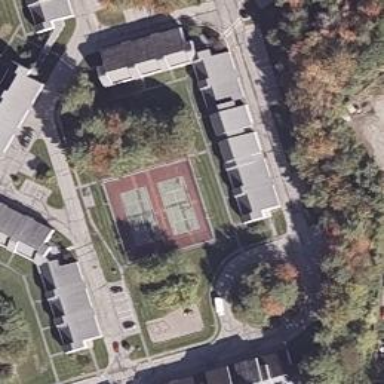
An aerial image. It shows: Tennis court on pitch designated for leisure land.